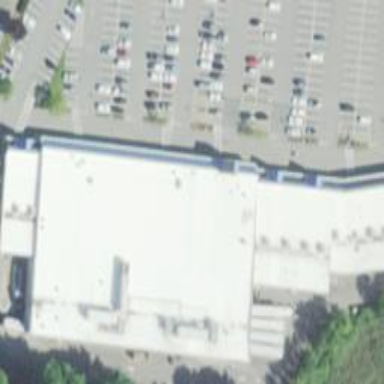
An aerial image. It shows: Supermarket.